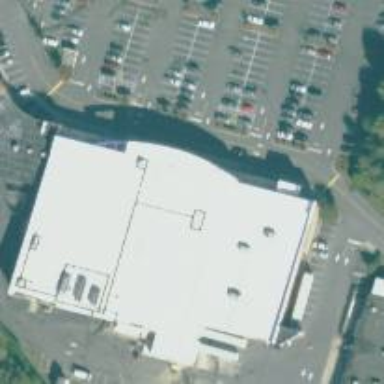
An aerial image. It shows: Supermarket.